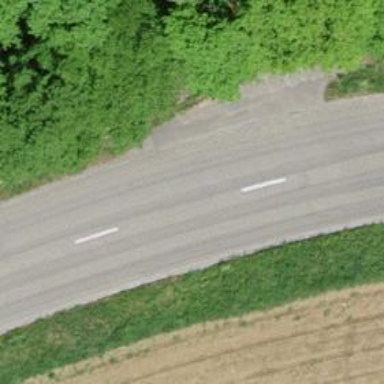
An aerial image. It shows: Secondary road.